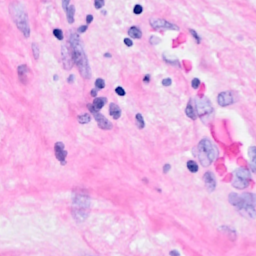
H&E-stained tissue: Breast